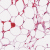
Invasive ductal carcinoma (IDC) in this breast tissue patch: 0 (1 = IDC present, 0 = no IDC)